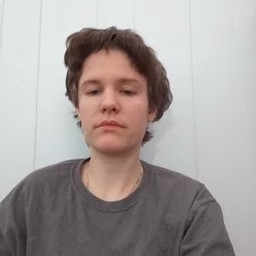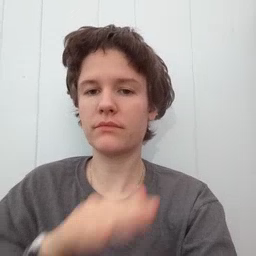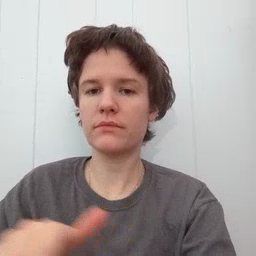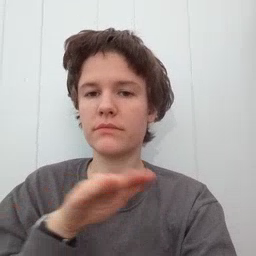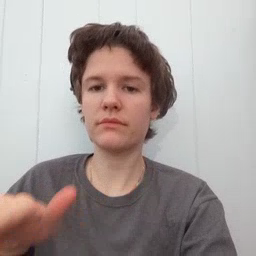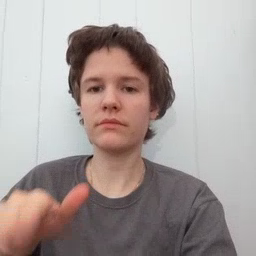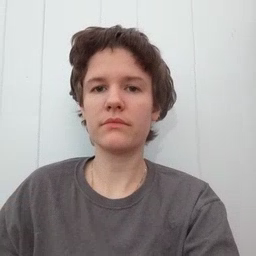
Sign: clean